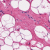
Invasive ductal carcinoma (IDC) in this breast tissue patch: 0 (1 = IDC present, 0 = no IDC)